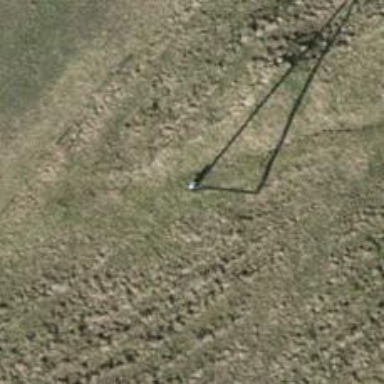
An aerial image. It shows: Guyed power pole.